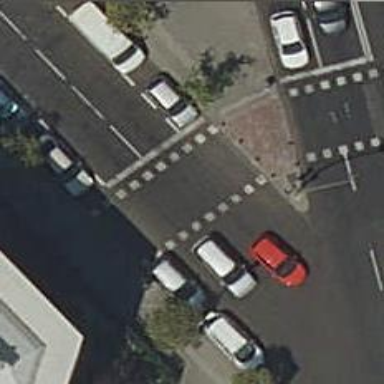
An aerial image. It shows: Road crossing with traffic signals.